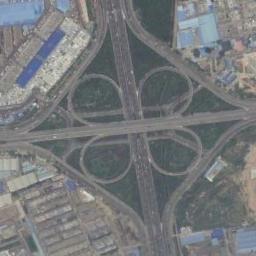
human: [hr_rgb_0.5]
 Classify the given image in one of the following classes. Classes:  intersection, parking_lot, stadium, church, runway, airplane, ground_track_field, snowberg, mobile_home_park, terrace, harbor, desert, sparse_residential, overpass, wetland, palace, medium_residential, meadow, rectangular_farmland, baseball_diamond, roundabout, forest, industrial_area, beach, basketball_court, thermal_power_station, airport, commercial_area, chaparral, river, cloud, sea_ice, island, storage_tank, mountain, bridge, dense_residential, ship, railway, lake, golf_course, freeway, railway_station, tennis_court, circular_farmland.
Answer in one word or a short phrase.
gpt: overpass